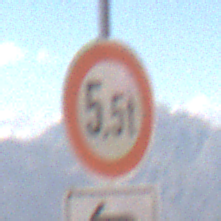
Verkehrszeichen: TatsaechlicheMasse
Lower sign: RichtungsangabeDurchPfeile2
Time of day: Midday
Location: Outdoor (Nature)
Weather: Clear
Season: NotSpecified
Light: Natural